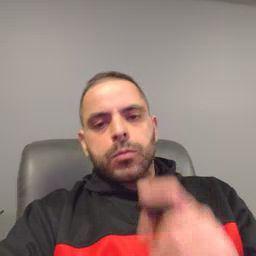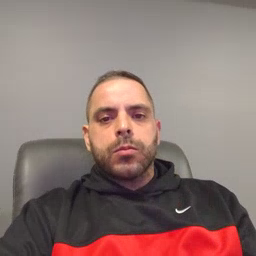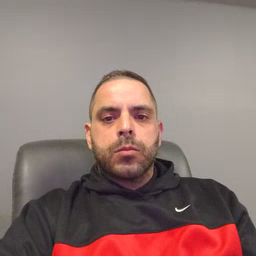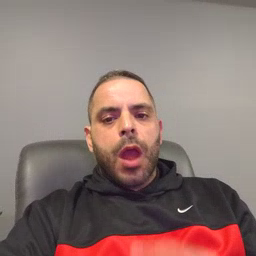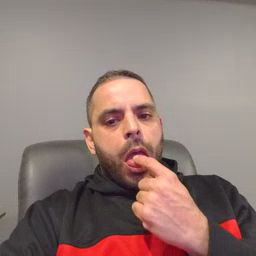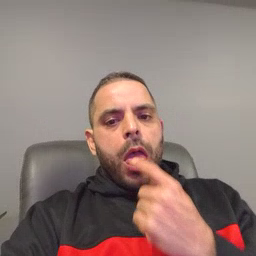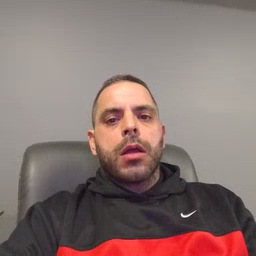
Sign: tongue